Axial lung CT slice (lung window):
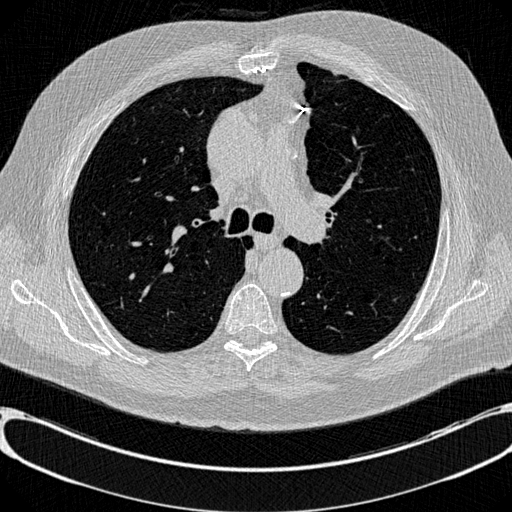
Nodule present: no